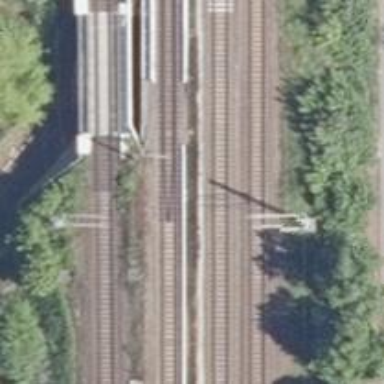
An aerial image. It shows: Railway bridge with electrified contact lines for the rail system.